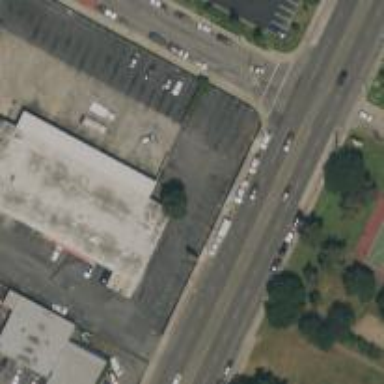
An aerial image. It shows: Industrial building.